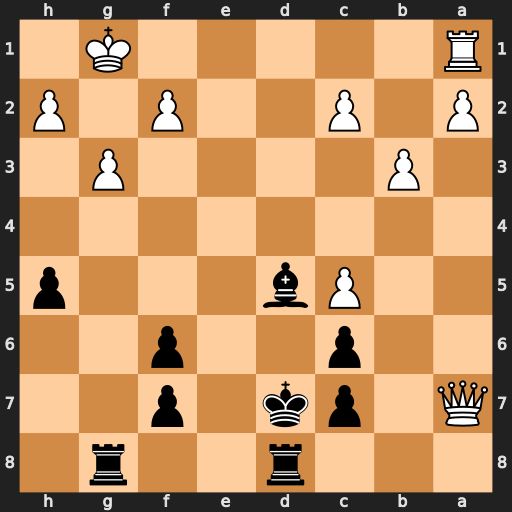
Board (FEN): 3r2r1/Q1pk1p2/2p2p2/2Pb3p/8/1P4P1/P1P2P1P/R5K1
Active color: b
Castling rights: -
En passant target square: -
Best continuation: Ra8 Qb7 Rgb8 Qxb8 Rxb8